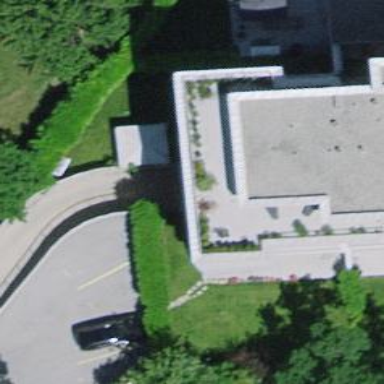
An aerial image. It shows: Parking entrance.